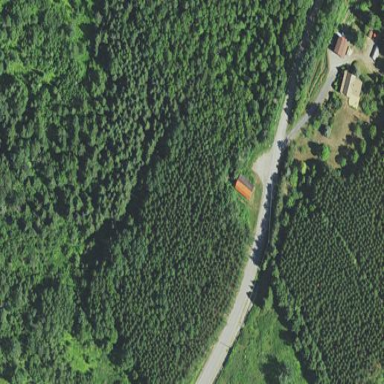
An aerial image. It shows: Coniferous forest area.